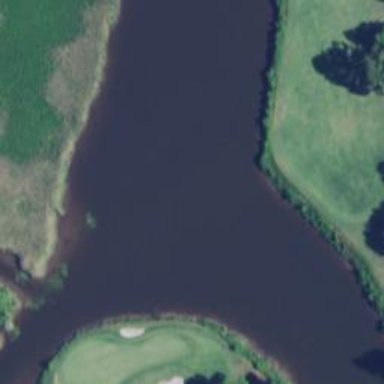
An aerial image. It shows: Water hazard in golf course. The hazard is natural water feature.